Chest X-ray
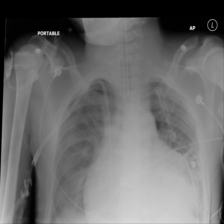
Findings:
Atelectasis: negative
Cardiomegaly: negative
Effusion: negative
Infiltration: negative
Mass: negative
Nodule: negative
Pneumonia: negative
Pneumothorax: negative
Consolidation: negative
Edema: negative
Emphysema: negative
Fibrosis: negative
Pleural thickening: negative
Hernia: negative